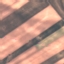
Land use / land cover: AnnualCrop